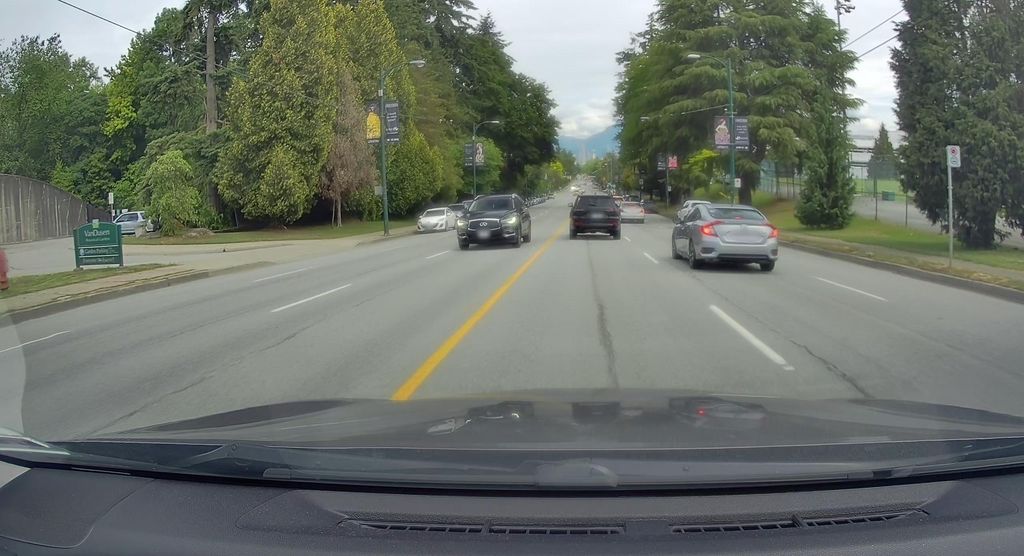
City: vancouver